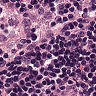
Metastatic tissue present: no